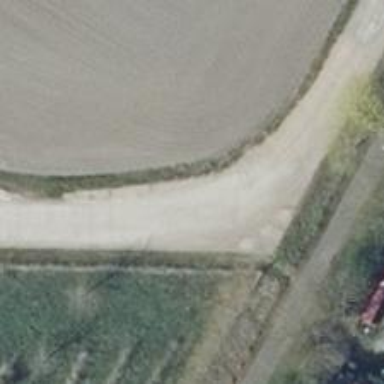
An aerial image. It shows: Track with grade 2 tracktype.